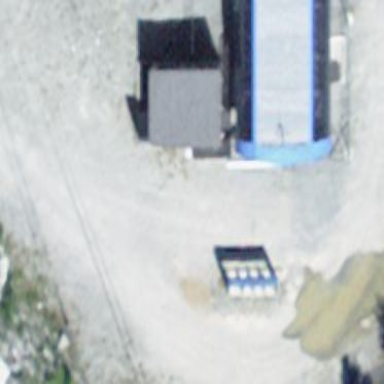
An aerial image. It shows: Building serving as aerialway station.